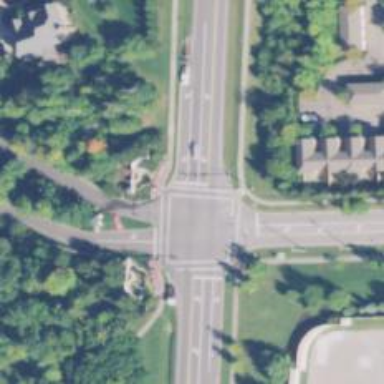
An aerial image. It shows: Crossing with marked lines on the road.